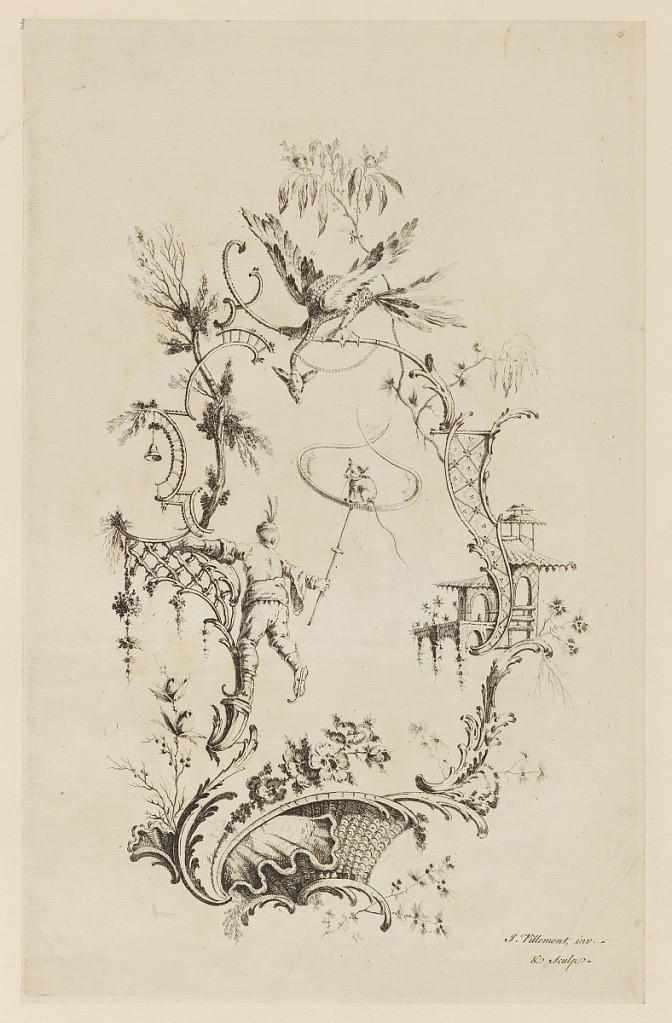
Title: Plate 6, "A New Book of Chinese Ornaments"
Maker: Jean-Baptiste Pillement, French, 1728–1808
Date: ca. 1750
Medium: Etching on paper
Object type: Print
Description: Chinoiserie escutcheon, to the left side of which a man clings and holds a perch to which a small animal resembling a cat is chained. Fantastic bird above.